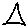
Label: triangle